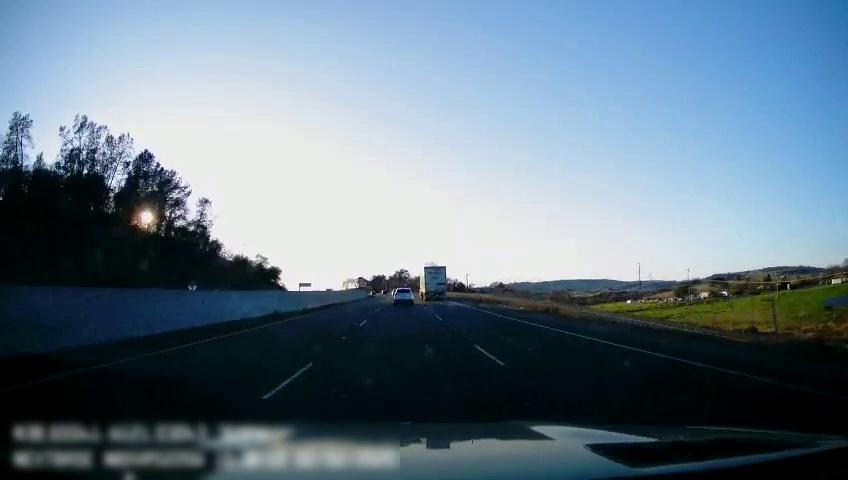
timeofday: Day
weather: Sunny
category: Drivable Space
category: Vehicles | SUV
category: Vehicles | Other LV
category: Lanes | Current Lane
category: Lanes | Current Lane
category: Lanes | Alternate Lane
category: Lanes | Alternate Lane